Question: I need to echo the number '1' or '0' whatever the database has in that cell. I cant seem to get it to work. What am I doing wrong people of the internet?

'''
<?php
$servername = "localhost";
$username = "root";
$password = "";
$dbname = "testfp";
$conn = new mysqli($servername, $username, $password, $dbname);
$sql = "SELECT hookup FROM testfp WHERE name = 100100" ;
$bob = mysql_query($sql);
echo $bob;
?>
'''
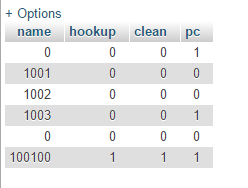
Answer: You can not use and together. So you can try the following code (using mysqli only, since mysql is deprecated) :
'''
<?php
$servername = "localhost";
$username = "root";
$password = "";
$dbname = "testfp";
$conn = new mysqli($servername, $username, $password, $dbname);
//Check connection
if ($conn->connect_error) {
die("Connection failed: " . $conn->connect_error);
}
$sql = "SELECT hookup FROM testfp WHERE name = 100100" ;
$result = $conn->query($sql);
if($result->num_rows>0)
{
while($row = $result->fetch_assoc()) {
echo $row["hookup"];
}
}
else
{
echo "No results found!";
}
?>
'''